Question: I use Teamcity to build different packages and want to save those Packages as Artifacts. My Artifact Path in TeamCity is the following:
'''
%system.teamcity.build.workingDir%\**\Release**/*.wsp => Solution
'''
Now TeamCity collects all WSP-Files in any Release-Directory after building correctly. But it is saved including all subdirectories like:

I only want the .wsp-File directly under "solution" without the directory tree.
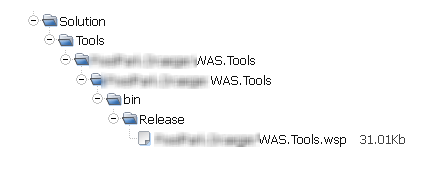
Answer: From TeamCity docs:
> wildcard -- to publish files matching Ant-like wildcard pattern ("" and
"*" wildcards are only supported). The wildcard should represent a
path relative to the build checkout directory. The matched by the
wildcard (directories matched by "static" text will not be created).
That is, TeamCity will create directories starting from the first
occurrence of the wildcard in the pattern.
<URL>
In your build script ( or additional final build step) you will have to copy the necessary files to a single folder and publish that folder as Artifacts